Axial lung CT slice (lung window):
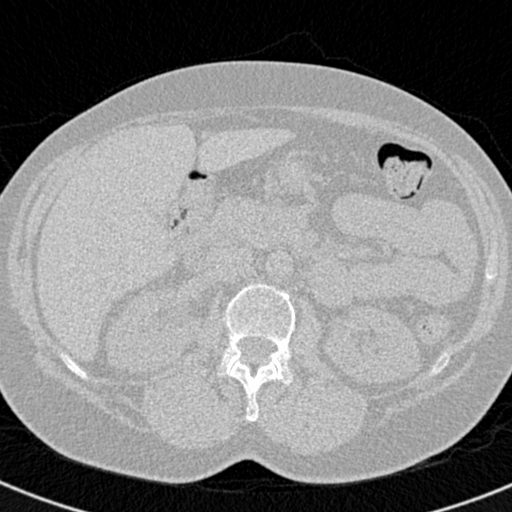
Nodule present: no